Question: Hi I have a datatable and I used JavaScriptSerializer.
<URL>
'''
public string Branches ()
{
DataTable dt = new DataTable();
using (SqlConnection con = new SqlConnection("Data Source=localhost;Initial Catalog=DB;User ID=sa;Password="))
{
new SqlCommand("Select title=BranchName,lat=Lat,lng=Lng,city=City,BranchID=BranchID
from Dealer where Lat >30", con))
con.Open();
SqlDataAdapter da = new SqlDataAdapter(cmd);
da.Fill(dt);
System.Web.Script.Serialization.JavaScriptSerializer serializer = new
System.Web.Script.Serialization.JavaScriptSerializer();
List<Dictionary<string, object>> rows = new List<Dictionary<string, object>>();
Dictionary<string, object> row;
foreach (DataRow dr in dt.Rows)
{
row = new Dictionary<string, object>();
foreach (DataColumn col in dt.Columns)
{
row.Add(col.ColumnName, dr[col]);
}
rows.Add(row);
}
return serializer.Serialize(rows);
}
}
}
'''
Aspx :
I created markes by using this datatable.
<URL>
'''
<body onload="initialize()">
<script type="text/javascript">
var markers = JSON.parse('<%=Branches() %>');
var mapOptions = {
center: new google.maps.LatLng(markers[0].lat, markers[0].lng),
zoom: 7,
mapTypeId: google.maps.MapTypeId.ROADMAP
};
var infoWindow = new google.maps.InfoWindow();
var map = new google.maps.Map(document.getElementById("map_canvas"), mapOptions);
for (i = 0; i < markers.length; i++) {
var data = markers[i]
var image = '/Images/branches.png';
var myLatlng = new google.maps.LatLng(data.lat, data.lng);
var marker = new google.maps.Marker({
position: myLatlng,
map: map,
title: data.title + " : " + data.city,
icon: image,
}
);
(function (marker, data)
{
google.maps.event.addListener(marker, "click", function (e) {
infoWindow.setContent(data.description);
infoWindow.open(map, marker);
window.location = "Braches.aspx?DI=" + data.BranchID;
icon: InitIcon
});
})(marker, data);
}
'''
I don't have any problem until to here.My map is working

But I want to add some static markers on this map.
E.g
title= XYZ,lat=34.125444 lng:42.122121,BranchID=12345,image=Images/branchXYZ.png
title= ABC,lat=32.125444 lng:49.122121,BranchID=67676,image=Images/branchABC.png
title= DEF,lat=31.125444 lng:47.122121,BranchID=3434,image=Images/branchDEF.png
title= GFH,lat=34.125444 lng:42.122121,BranchID=343434,image=Images/branchGFH.png
.
.
.
.
How can I do this ?
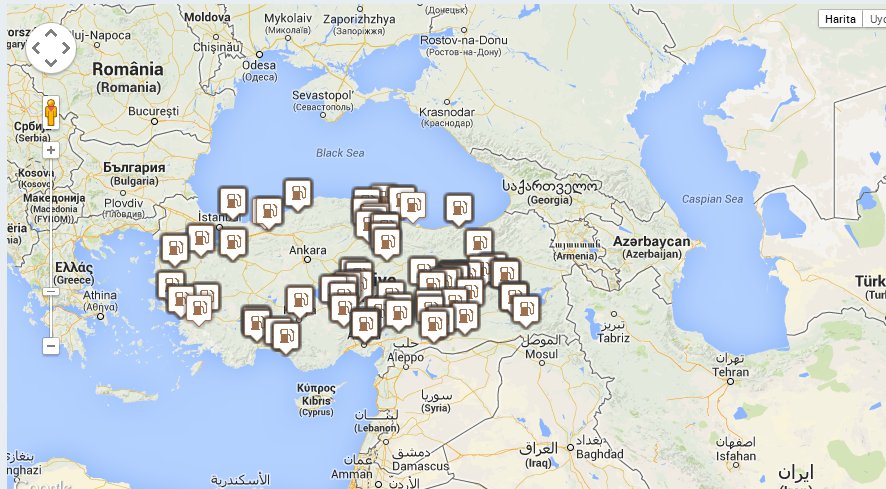
Answer: Well you've already got most of what you need in place. Simply repeat the loop with a new array of those markers. Or create a second loop that does similar, but acting slightly differently based on the data you have for those. e.g.
'''
var staticMarkers = [
{title:"XYZ", lat:34.125444, lng:42.122121, BranchID:12345, image:"Images/branchXYZ.png"},
{title:"ABC", lat:32.125444, lng:49.122121, BranchID:67676, image:"Images/branchABC.png"},
{title:"DEF", lat:31.125444, lng:47.122121, BranchID:3434, image:"Images/branchDEF.png"},
{title:"GFH", lat:34.125444, lng:42.122121, BranchID:343434, image:"Images/branchGFH.png"}
];
for (i = 0; i < staticMarkers.length; i++) {
var data = staticMarkers[i];
var image = data.image;
var myLatlng = new google.maps.LatLng(data.lat, data.lng);
var marker = new google.maps.Marker({
position: myLatlng,
map: map,
title: data.title,
icon: image,
});
(function (marker, data)
{
google.maps.event.addListener(marker, "click", function (e) {
// you don't have any 'description', so i'm assuming you don't need the infowindow
//infoWindow.setContent(data.description);
//infoWindow.open(map, marker);
window.location = "Braches.aspx?DI=" + data.BranchID;
});
})(marker, data);
}
'''